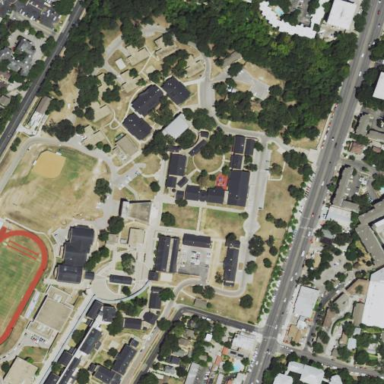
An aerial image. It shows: School.